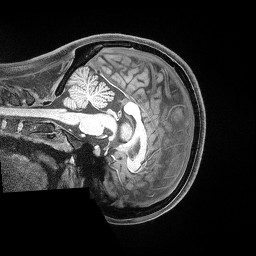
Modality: T1w
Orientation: sagittal
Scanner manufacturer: siemens
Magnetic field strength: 3 T
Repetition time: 2.53 s
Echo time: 0.00169 s